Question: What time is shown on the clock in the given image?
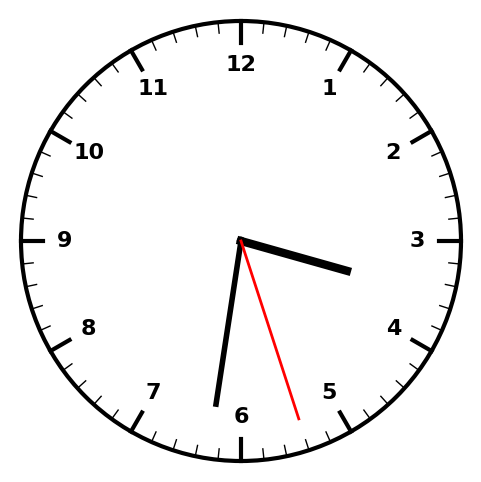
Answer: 03:31:27